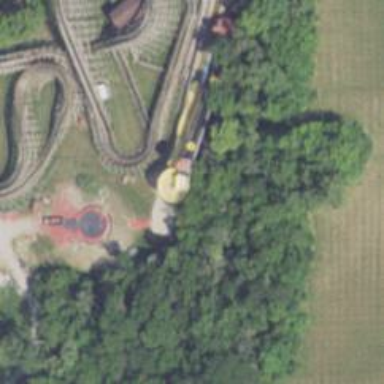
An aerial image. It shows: Popular attraction identified as family rafting water slide.